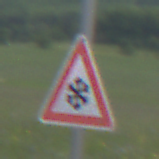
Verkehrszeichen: SchneeOderEisglaette
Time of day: Midday
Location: Outdoor (RoadRail)
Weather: PartlyCloudy
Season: NotSpecified
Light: Natural